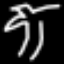
Label: palm tree